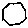
Label: hexagon